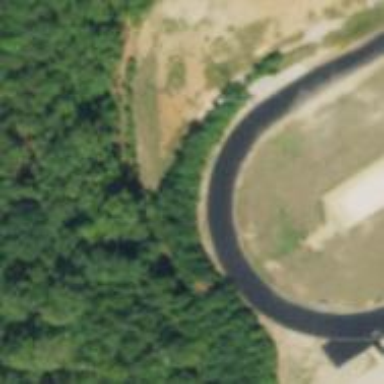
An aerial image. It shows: Track in leisure land.